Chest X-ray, AP view. Patient: 57 years old, sex F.
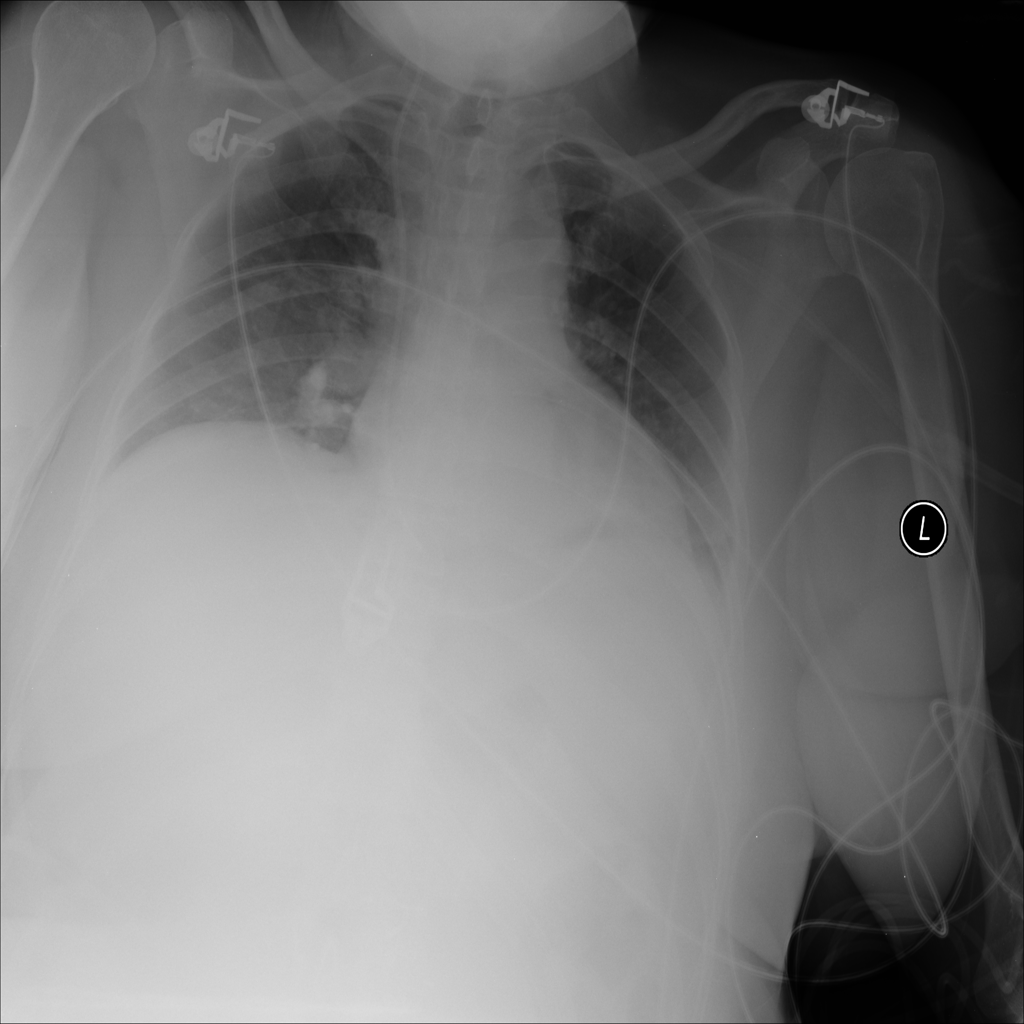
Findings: Infiltration